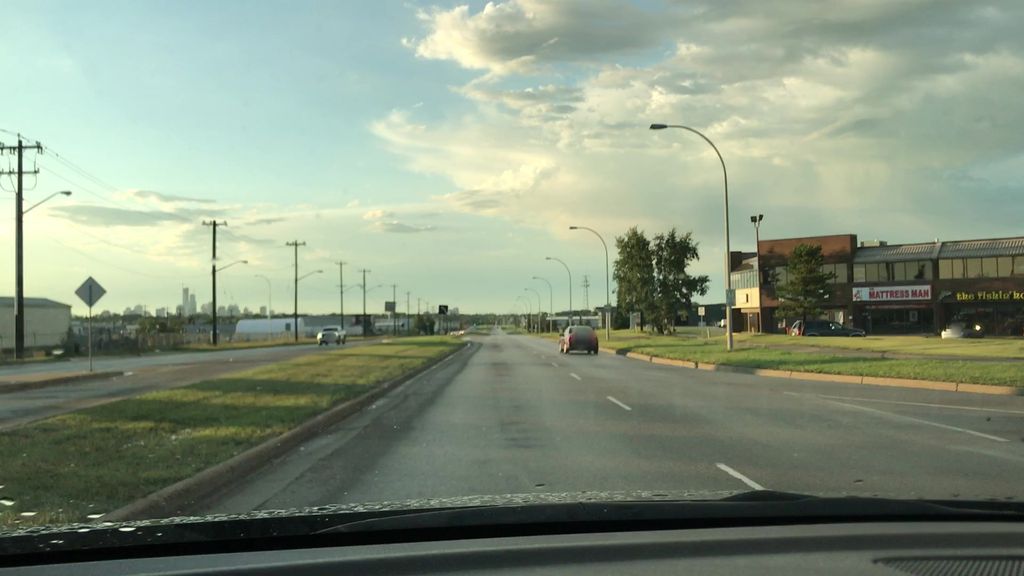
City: edmonton